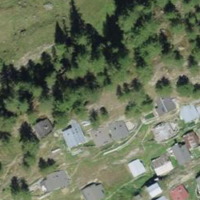
EUNIS habitat code: 23
Species observed at this site:
Marmota marmota